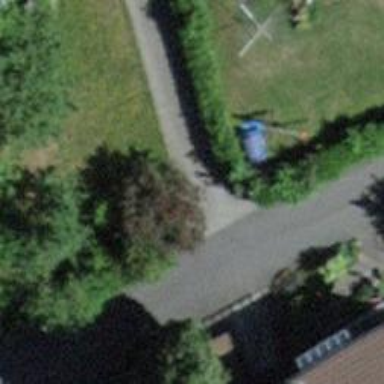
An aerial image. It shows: Hedge acting as barrier.